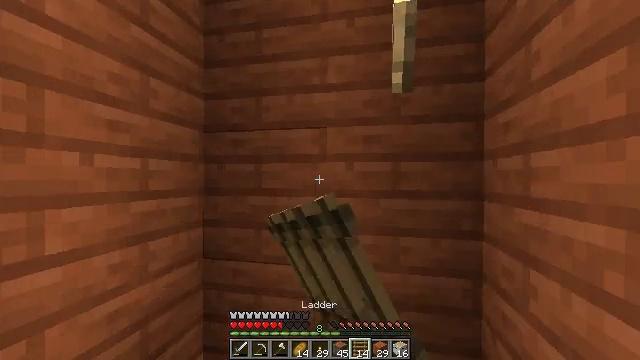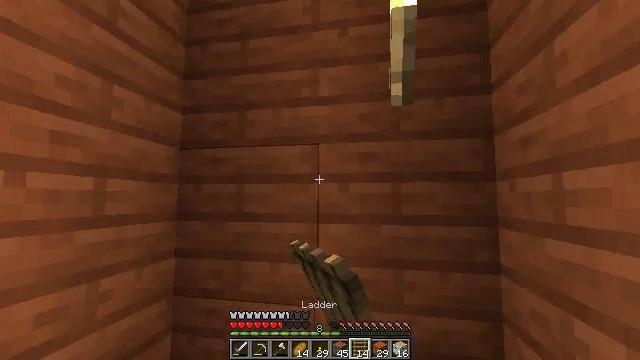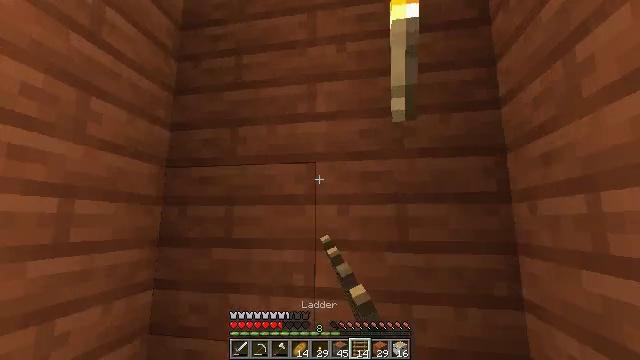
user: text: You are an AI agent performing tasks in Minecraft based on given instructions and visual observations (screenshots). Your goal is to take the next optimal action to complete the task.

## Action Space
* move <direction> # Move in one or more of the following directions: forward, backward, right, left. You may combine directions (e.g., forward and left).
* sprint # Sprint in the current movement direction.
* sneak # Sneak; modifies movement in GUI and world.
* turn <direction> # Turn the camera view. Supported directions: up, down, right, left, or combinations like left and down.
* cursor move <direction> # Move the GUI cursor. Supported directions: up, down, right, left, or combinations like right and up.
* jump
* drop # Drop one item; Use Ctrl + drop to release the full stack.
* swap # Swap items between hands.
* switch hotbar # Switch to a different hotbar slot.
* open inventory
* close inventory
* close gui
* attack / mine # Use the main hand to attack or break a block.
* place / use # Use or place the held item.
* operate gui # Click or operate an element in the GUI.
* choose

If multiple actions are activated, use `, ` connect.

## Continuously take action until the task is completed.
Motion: motion action
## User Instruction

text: Drop a ladder.
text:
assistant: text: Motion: move forward, turn right and up, drop
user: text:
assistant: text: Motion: turn up
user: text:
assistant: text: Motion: no_op